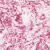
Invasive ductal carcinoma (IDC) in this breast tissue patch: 0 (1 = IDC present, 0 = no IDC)